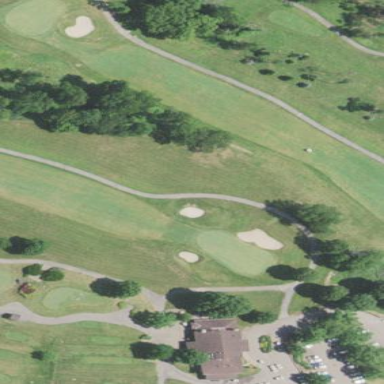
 with lush green grass covering the ground."